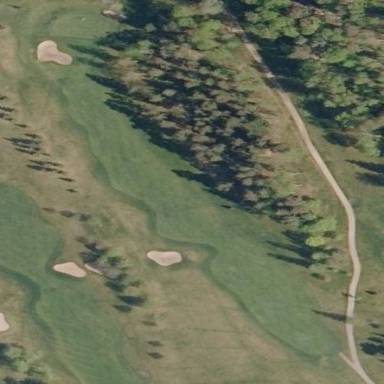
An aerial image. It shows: Golf rough area.